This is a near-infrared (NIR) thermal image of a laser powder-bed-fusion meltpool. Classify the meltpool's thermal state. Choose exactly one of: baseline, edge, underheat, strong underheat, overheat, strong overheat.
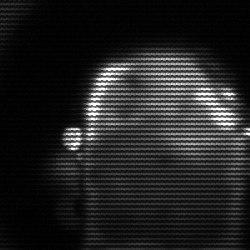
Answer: baseline